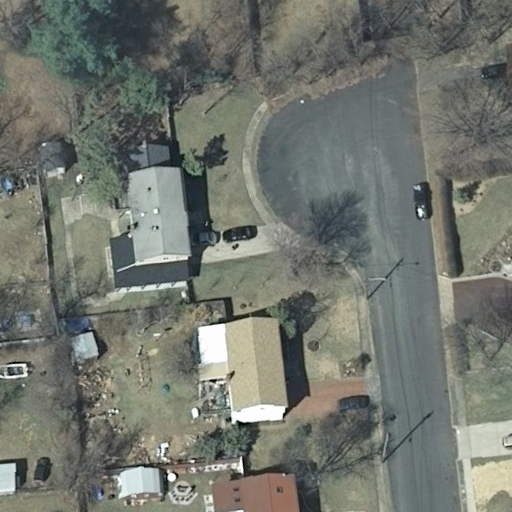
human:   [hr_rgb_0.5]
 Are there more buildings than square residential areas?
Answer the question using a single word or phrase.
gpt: yes

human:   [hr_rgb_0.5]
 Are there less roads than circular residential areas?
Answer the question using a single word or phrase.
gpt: no

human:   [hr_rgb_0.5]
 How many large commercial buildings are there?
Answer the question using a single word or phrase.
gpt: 0

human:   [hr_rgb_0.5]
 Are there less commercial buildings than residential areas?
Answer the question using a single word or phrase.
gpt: yes

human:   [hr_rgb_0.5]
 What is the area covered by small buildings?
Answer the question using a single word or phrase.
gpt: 114m2

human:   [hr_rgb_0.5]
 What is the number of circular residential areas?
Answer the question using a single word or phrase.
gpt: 0

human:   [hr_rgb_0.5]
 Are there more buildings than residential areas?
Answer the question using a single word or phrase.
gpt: yes

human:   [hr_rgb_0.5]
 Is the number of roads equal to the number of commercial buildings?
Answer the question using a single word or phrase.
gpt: no

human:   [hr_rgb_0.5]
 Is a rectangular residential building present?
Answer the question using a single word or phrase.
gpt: yes

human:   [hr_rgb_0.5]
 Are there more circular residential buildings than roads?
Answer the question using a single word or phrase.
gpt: no

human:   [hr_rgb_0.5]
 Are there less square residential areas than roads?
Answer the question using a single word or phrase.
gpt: yes

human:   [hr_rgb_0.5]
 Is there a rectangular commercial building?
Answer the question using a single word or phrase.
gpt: no

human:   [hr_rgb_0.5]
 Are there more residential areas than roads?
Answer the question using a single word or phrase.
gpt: no

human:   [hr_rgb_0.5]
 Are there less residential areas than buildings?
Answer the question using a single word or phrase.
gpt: yes

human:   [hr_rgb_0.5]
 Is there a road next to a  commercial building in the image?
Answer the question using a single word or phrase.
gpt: no

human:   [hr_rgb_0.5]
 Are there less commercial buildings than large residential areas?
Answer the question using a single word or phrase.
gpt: yes

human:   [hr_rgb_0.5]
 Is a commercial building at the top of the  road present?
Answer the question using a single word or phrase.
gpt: no

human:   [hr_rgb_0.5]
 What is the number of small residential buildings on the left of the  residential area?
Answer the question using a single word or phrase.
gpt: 0

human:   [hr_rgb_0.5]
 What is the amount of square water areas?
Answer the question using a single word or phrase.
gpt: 0

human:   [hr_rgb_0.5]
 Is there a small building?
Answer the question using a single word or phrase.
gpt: yes

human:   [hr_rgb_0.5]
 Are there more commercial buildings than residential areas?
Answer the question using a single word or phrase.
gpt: no

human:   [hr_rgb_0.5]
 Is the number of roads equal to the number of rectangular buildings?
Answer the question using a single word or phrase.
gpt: no

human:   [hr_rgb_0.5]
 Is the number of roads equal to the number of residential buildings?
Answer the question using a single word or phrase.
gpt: no

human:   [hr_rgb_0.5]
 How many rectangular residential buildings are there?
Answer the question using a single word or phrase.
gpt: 3

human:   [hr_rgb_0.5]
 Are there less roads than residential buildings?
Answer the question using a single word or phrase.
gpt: yes

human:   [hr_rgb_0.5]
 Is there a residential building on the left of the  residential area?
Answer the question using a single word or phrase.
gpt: no

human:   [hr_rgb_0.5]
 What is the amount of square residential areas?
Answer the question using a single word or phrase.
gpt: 0

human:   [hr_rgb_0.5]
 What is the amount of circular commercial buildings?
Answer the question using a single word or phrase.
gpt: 0

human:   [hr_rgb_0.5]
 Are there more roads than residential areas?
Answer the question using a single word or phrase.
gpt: no

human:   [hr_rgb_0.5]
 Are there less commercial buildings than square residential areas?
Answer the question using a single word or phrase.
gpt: no

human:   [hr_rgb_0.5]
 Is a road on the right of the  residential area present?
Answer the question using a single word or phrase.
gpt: yes

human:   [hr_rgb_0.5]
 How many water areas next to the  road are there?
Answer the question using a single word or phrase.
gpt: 0

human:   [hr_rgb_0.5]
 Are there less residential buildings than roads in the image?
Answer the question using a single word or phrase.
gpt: no

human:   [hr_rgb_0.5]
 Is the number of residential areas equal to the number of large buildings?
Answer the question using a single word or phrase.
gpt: no

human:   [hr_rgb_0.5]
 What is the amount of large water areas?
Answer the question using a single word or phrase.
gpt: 0

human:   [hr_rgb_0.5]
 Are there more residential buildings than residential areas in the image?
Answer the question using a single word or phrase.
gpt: yes

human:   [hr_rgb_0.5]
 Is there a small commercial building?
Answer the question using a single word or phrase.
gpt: no

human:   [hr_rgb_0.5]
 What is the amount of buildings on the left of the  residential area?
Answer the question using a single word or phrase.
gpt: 0

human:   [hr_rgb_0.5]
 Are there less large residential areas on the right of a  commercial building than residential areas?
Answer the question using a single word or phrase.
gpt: yes

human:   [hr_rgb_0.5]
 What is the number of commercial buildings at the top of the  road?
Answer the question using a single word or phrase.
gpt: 0

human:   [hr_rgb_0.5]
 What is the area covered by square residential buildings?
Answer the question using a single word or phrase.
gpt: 0m2

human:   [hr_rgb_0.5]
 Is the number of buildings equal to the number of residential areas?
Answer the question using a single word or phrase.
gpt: no

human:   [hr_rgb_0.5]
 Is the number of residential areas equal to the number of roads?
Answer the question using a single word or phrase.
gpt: yes

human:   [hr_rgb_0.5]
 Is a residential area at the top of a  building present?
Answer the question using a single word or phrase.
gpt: no

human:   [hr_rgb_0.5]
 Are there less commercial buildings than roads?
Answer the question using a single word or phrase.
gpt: yes

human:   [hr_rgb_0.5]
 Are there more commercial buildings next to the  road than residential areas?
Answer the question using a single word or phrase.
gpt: no

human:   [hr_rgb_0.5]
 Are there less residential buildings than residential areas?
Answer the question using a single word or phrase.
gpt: no

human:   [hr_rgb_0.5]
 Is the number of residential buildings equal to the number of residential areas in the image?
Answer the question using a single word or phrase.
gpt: no

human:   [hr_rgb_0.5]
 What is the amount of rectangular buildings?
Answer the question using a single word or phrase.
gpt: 6

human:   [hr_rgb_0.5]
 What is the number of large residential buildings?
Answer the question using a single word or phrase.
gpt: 0

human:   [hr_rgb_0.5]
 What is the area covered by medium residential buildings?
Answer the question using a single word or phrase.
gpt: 590m2

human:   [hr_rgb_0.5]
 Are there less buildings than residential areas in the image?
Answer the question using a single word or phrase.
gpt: no

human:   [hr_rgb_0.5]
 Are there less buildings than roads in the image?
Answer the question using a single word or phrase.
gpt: no

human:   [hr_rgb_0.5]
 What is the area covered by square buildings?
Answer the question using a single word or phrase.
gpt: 0m2

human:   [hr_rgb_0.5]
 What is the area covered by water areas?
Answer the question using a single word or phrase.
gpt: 0m2

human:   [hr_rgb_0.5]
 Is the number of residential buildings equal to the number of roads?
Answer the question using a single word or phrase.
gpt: no